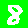
Digit: 8